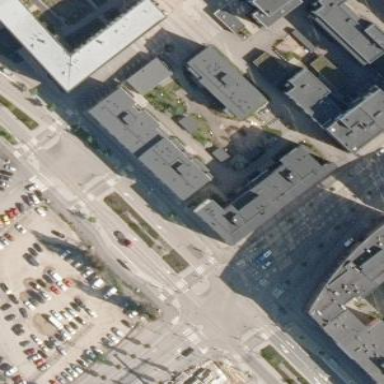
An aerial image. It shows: Residential apartments building.